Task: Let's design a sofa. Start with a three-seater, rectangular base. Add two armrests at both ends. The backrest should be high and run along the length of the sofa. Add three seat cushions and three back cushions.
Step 454:
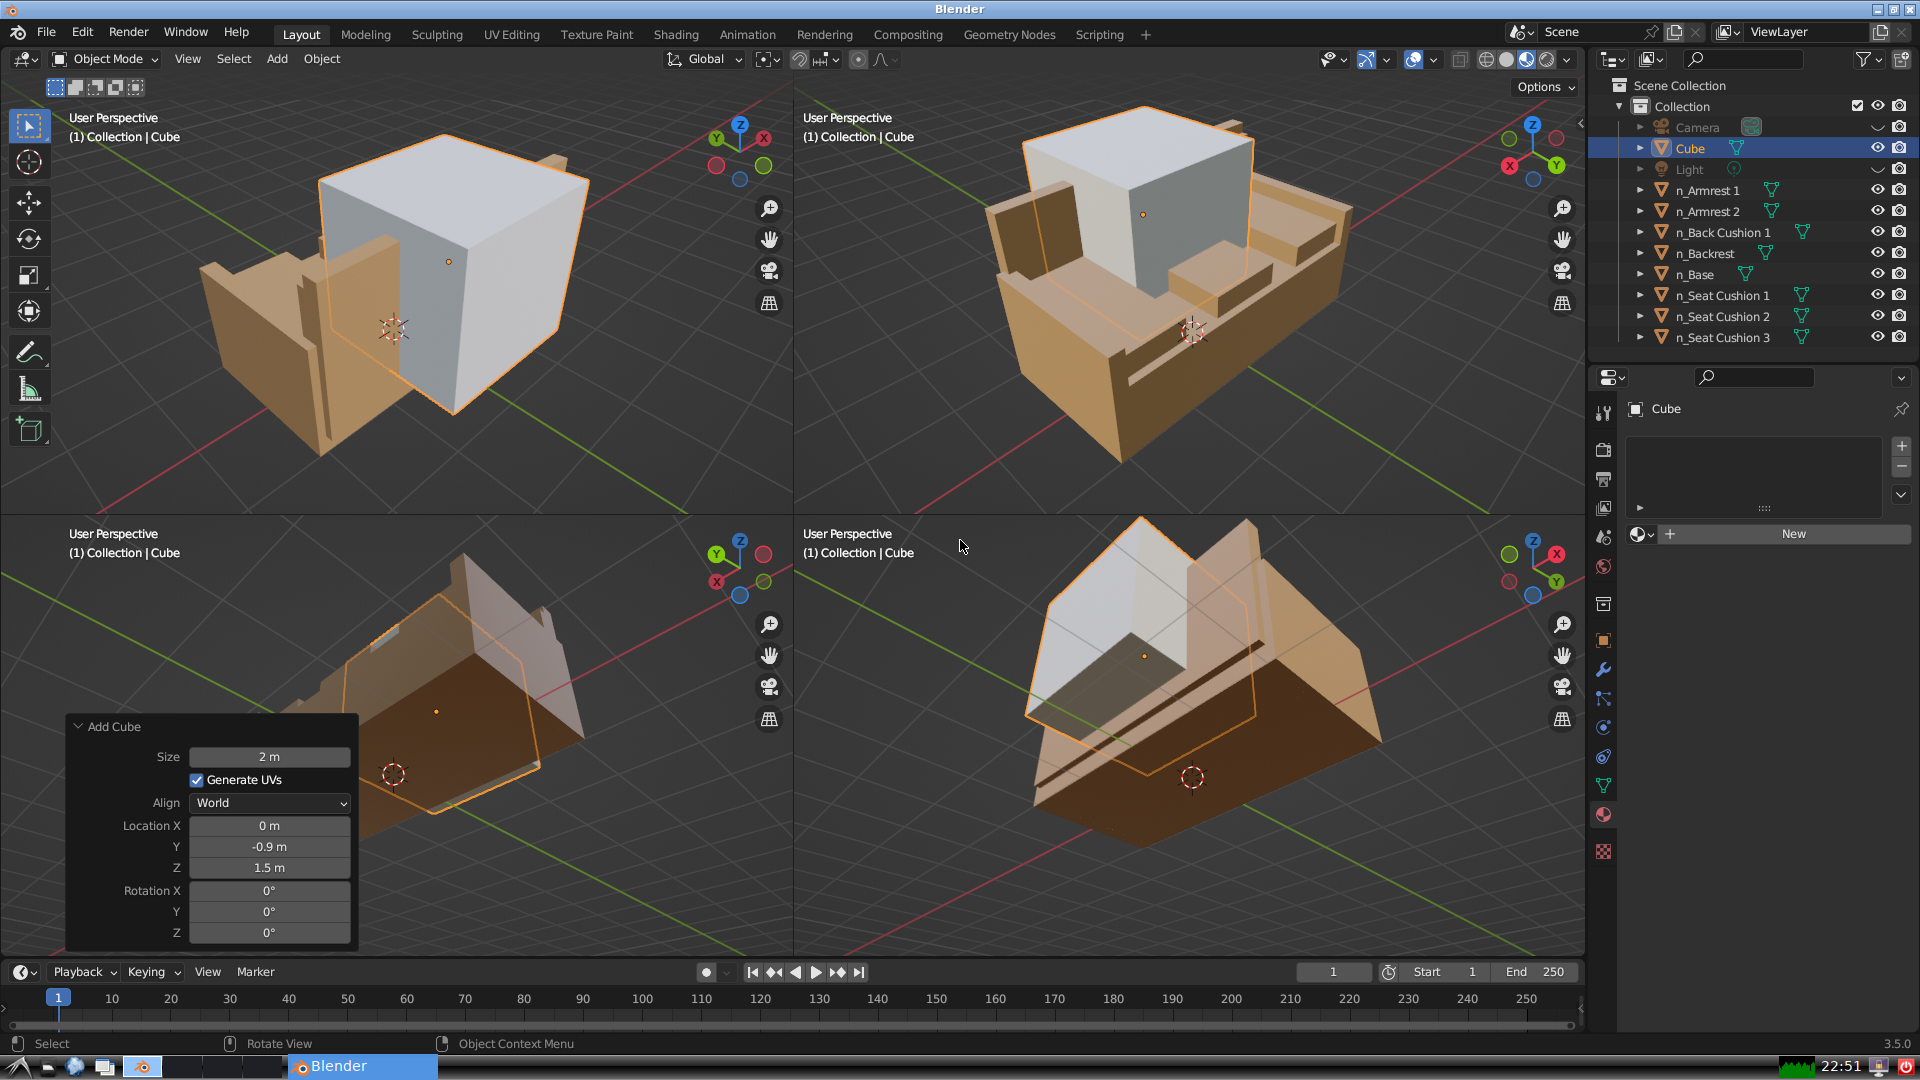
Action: {"key_press": ['Ctrl, Home']}